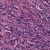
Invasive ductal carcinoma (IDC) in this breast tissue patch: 1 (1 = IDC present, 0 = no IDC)